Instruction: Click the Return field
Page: home
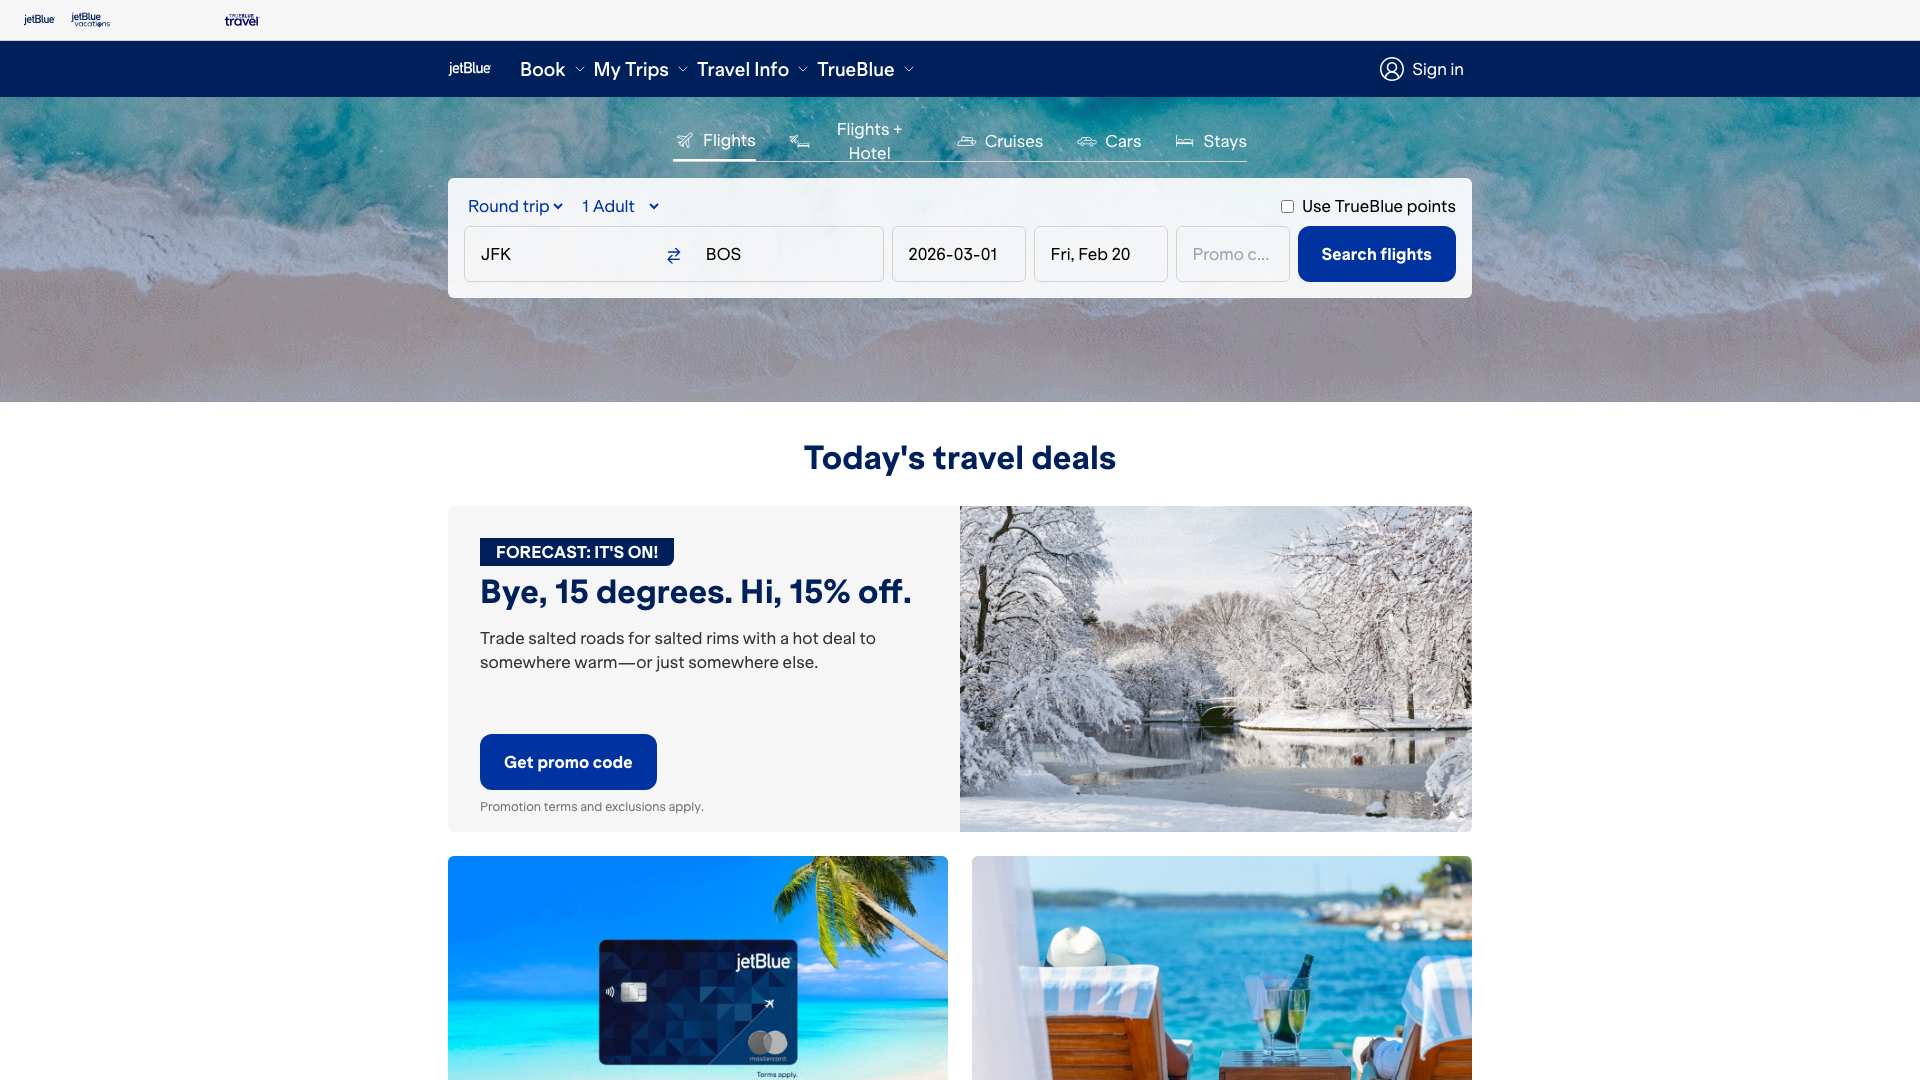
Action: click